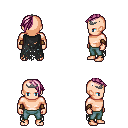
a pixel art fantasy rpg character, male body template, human, light skin, black tattered cape, teal pants, pink long mohawk hairstyle, iron tiara, leather bracers, four views (front, back, left, right), 2x2 character sprite sheet, small pixel art, hard edges, no anti-aliasing